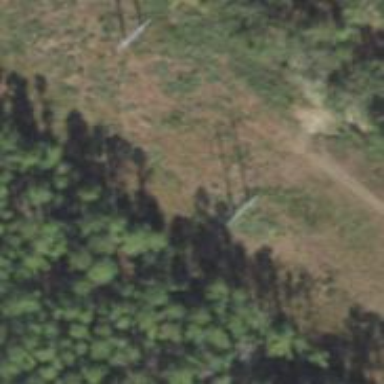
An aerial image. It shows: Power pole.